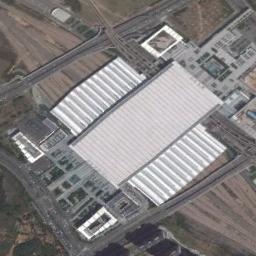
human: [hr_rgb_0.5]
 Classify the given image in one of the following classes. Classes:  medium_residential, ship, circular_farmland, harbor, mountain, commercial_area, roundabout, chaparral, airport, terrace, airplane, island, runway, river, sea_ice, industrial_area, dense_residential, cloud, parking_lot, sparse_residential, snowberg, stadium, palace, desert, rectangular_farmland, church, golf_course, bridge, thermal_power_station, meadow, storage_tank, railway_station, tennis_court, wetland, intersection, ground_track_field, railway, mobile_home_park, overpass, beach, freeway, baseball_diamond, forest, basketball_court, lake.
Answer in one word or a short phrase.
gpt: railway_station